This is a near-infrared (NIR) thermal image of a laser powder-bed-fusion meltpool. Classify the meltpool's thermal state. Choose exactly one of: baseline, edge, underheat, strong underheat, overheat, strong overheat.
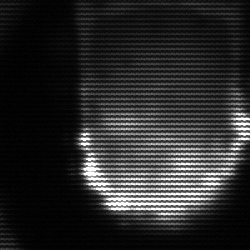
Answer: baseline